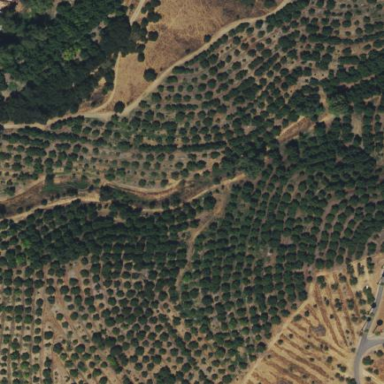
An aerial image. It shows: Orchard.